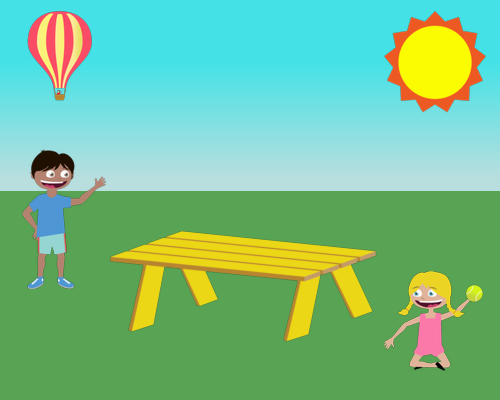
medium sun on right not at edges small hot air balloon 2 inches from left edge to cut off below 1 inch form left edge medium boy faces right large table in middle on right small girl cross leg facing left 1 4 inch from right edge and bottom tennis ball in raised hand